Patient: sex F, age 58
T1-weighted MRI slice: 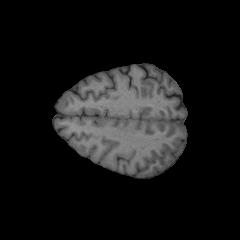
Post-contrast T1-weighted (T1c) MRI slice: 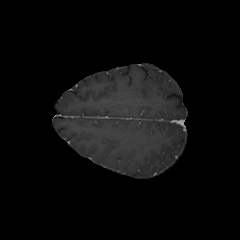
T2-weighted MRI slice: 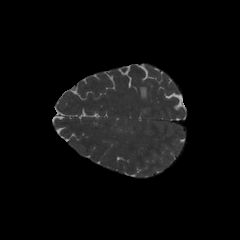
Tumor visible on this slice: yes
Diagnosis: Glioblastoma, IDH-wildtype
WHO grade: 4